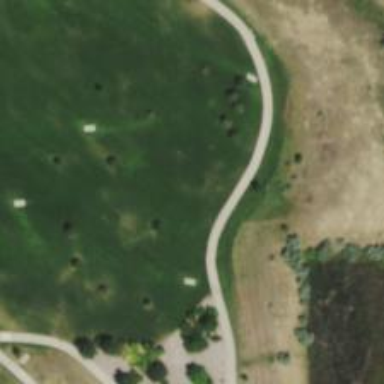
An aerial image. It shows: Disc golf basket.